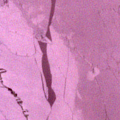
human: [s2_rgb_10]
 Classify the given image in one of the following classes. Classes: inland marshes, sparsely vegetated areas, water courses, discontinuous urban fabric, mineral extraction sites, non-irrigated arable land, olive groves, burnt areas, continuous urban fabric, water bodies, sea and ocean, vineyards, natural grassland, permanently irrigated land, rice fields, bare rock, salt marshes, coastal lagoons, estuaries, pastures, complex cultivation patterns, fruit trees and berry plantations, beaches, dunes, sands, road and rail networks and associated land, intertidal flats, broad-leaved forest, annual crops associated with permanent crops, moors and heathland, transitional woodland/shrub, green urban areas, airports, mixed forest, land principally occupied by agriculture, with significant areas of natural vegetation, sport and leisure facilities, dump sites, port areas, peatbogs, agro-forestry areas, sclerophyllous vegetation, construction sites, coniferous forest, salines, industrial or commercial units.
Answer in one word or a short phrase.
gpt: sea and ocean